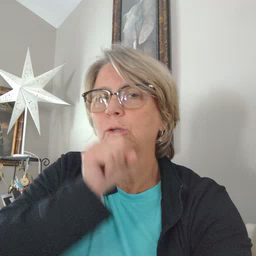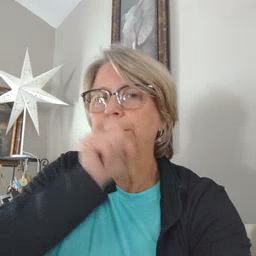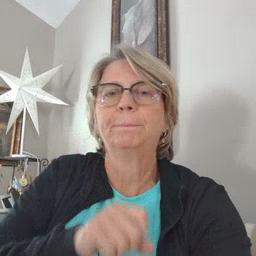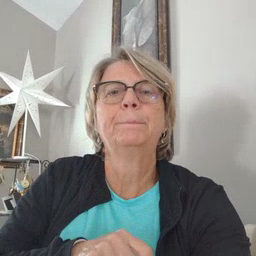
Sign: icecream